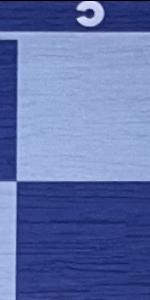
Label: Empty